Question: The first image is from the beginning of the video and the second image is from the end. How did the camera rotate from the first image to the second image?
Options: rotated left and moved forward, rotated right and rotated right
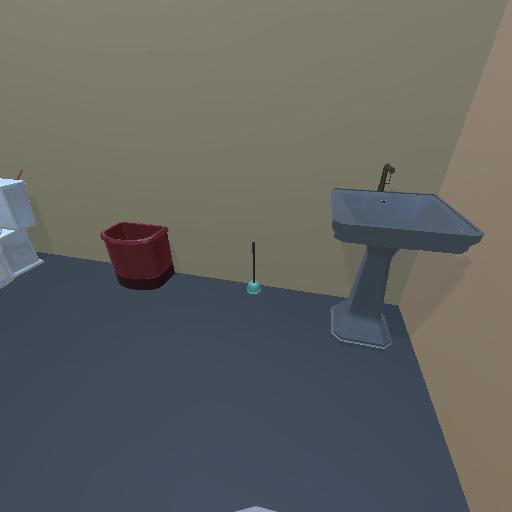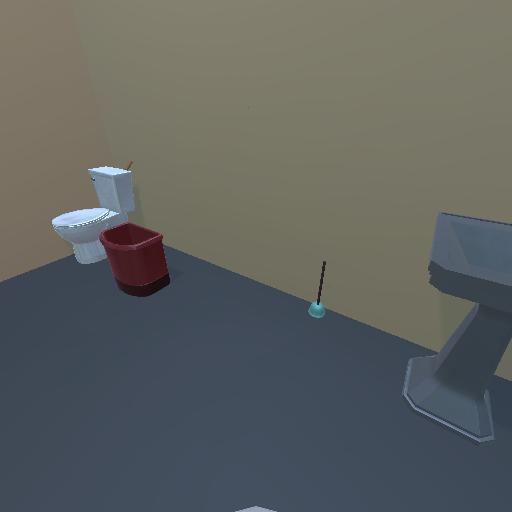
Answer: rotated left and moved forward